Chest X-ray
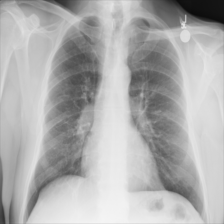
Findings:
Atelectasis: negative
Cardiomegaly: negative
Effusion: negative
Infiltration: negative
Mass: negative
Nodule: negative
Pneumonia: negative
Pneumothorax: negative
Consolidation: negative
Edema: negative
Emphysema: negative
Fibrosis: negative
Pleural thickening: negative
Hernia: negative